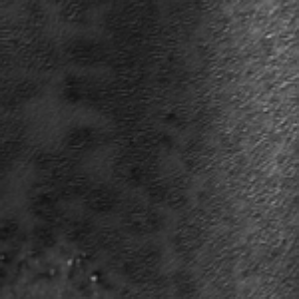
Label: frost